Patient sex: F
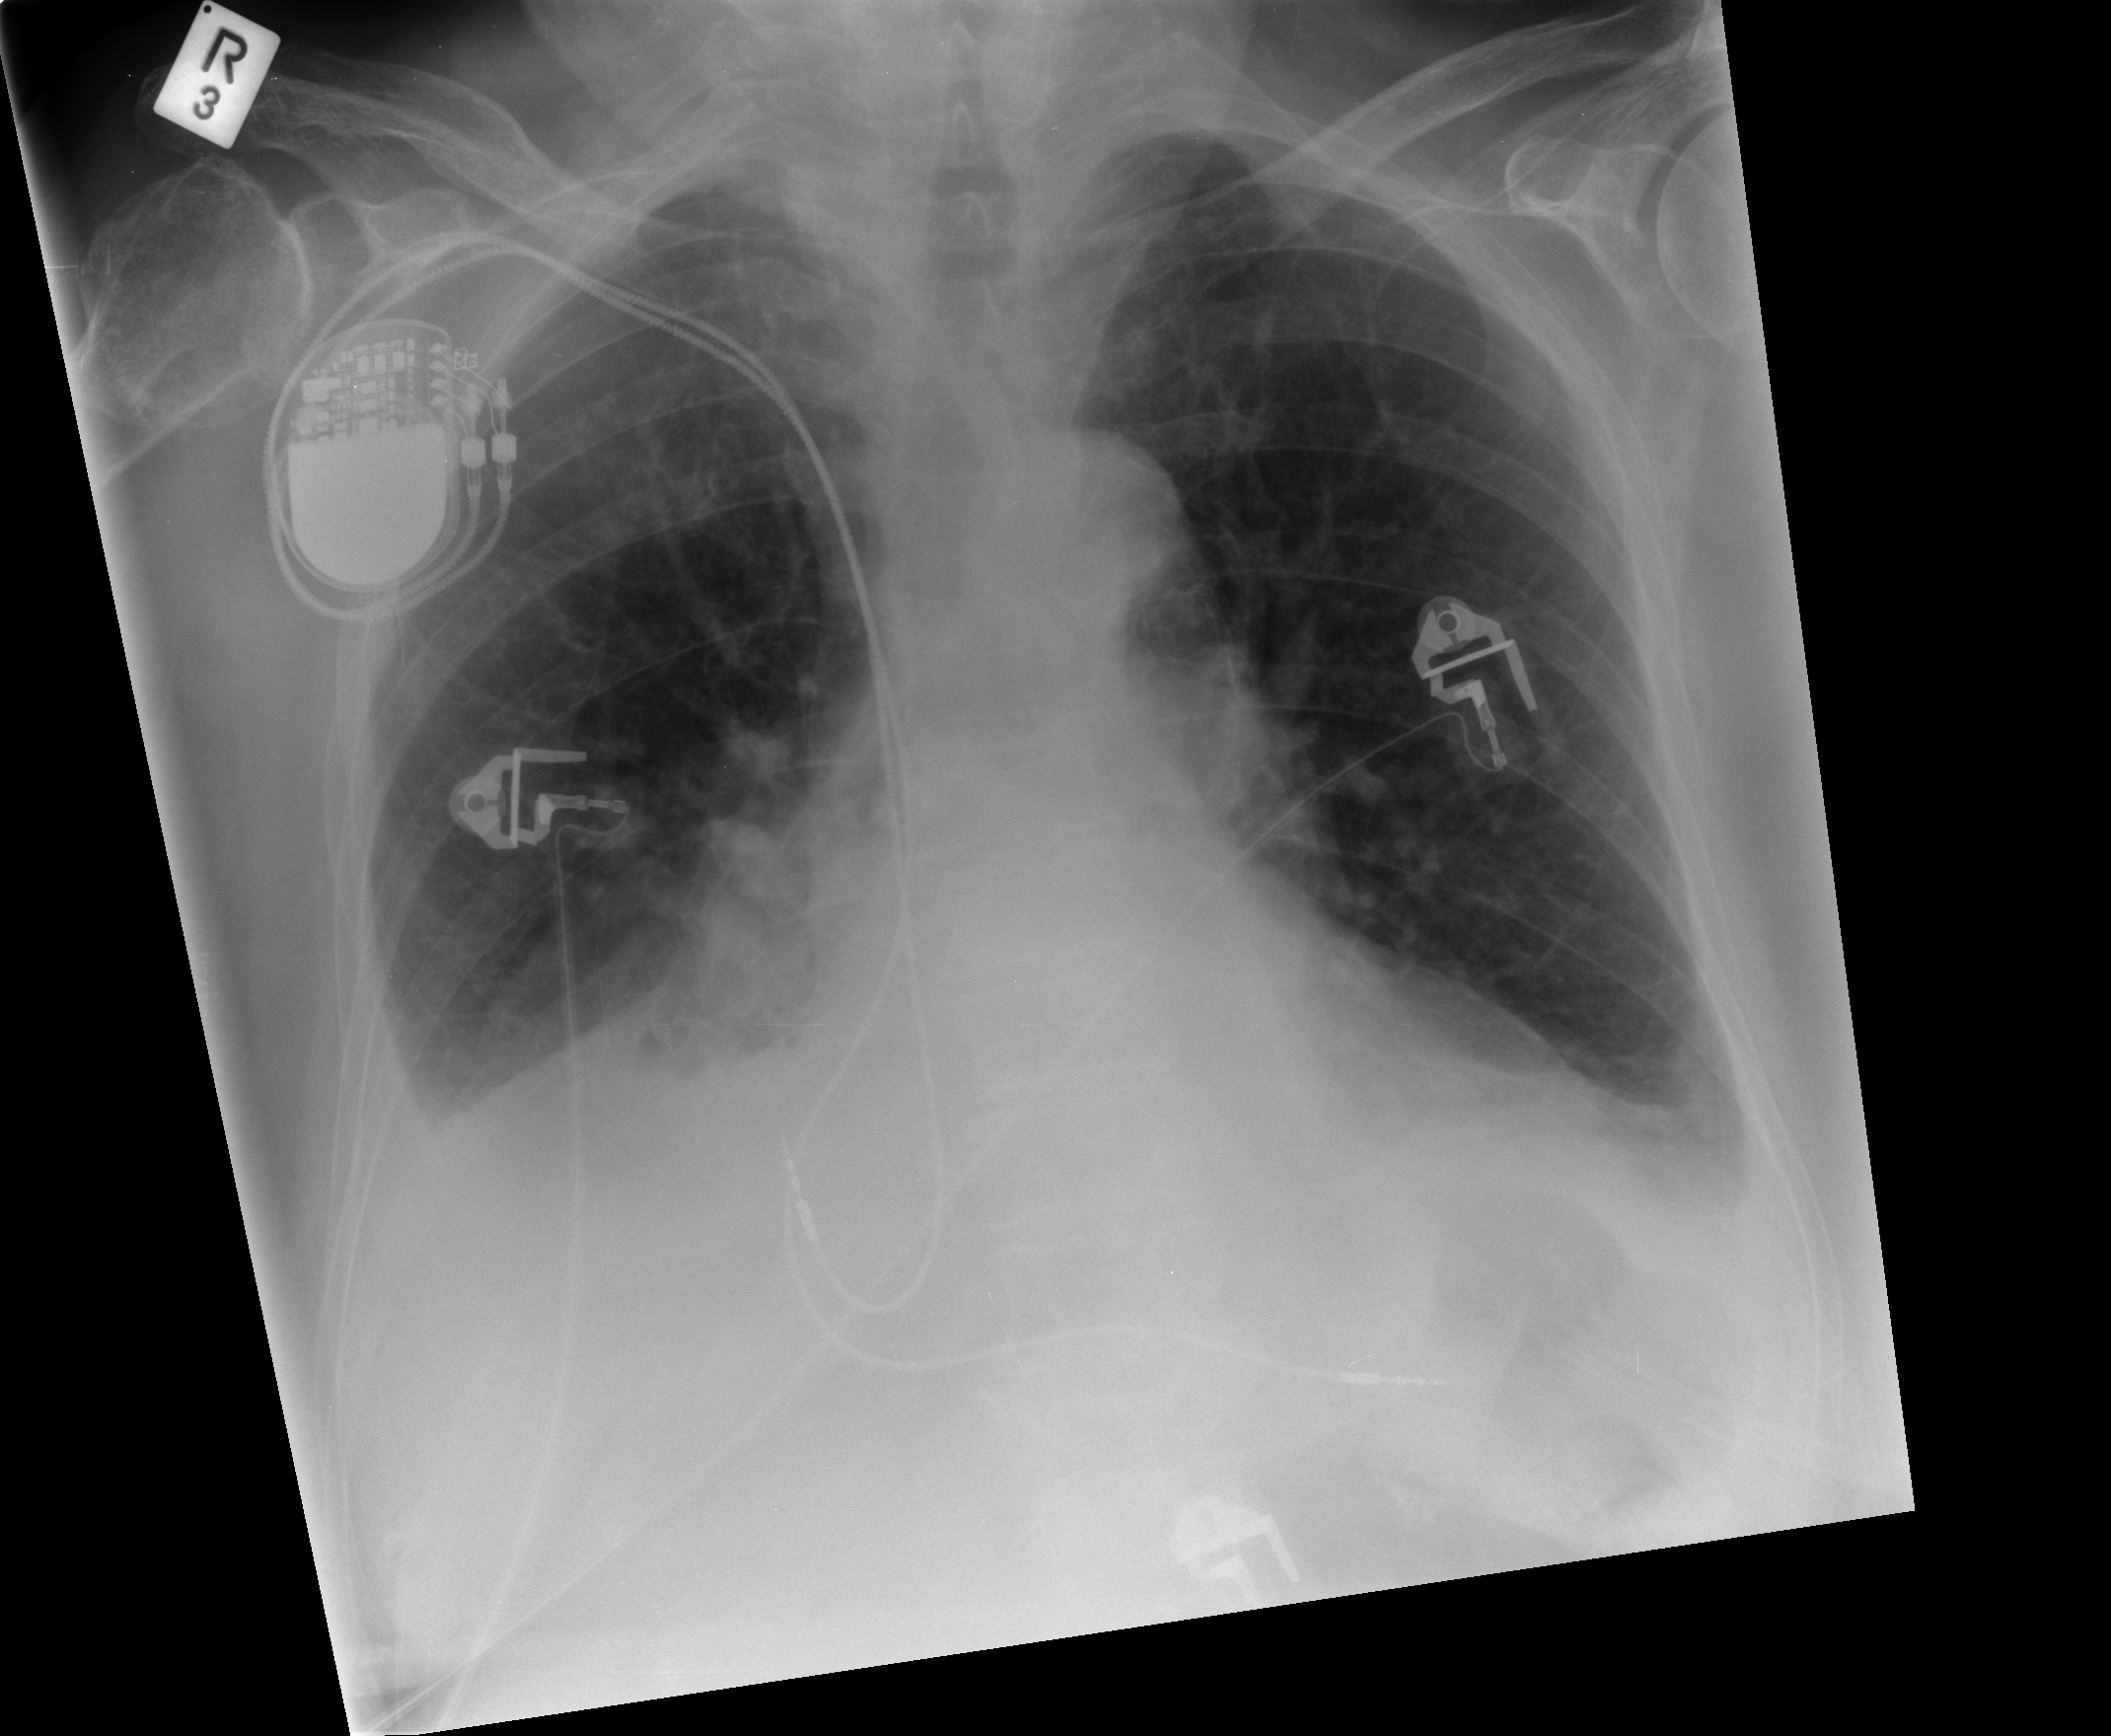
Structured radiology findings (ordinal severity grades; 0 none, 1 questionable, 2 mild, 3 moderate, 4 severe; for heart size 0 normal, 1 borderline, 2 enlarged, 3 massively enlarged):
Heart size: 2
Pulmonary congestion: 0
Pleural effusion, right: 2
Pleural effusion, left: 2
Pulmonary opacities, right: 1
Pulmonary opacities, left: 1
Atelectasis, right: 2
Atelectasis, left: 2